Field crop: tomato
Growth stage: 2
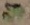
Species: solanum